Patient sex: M
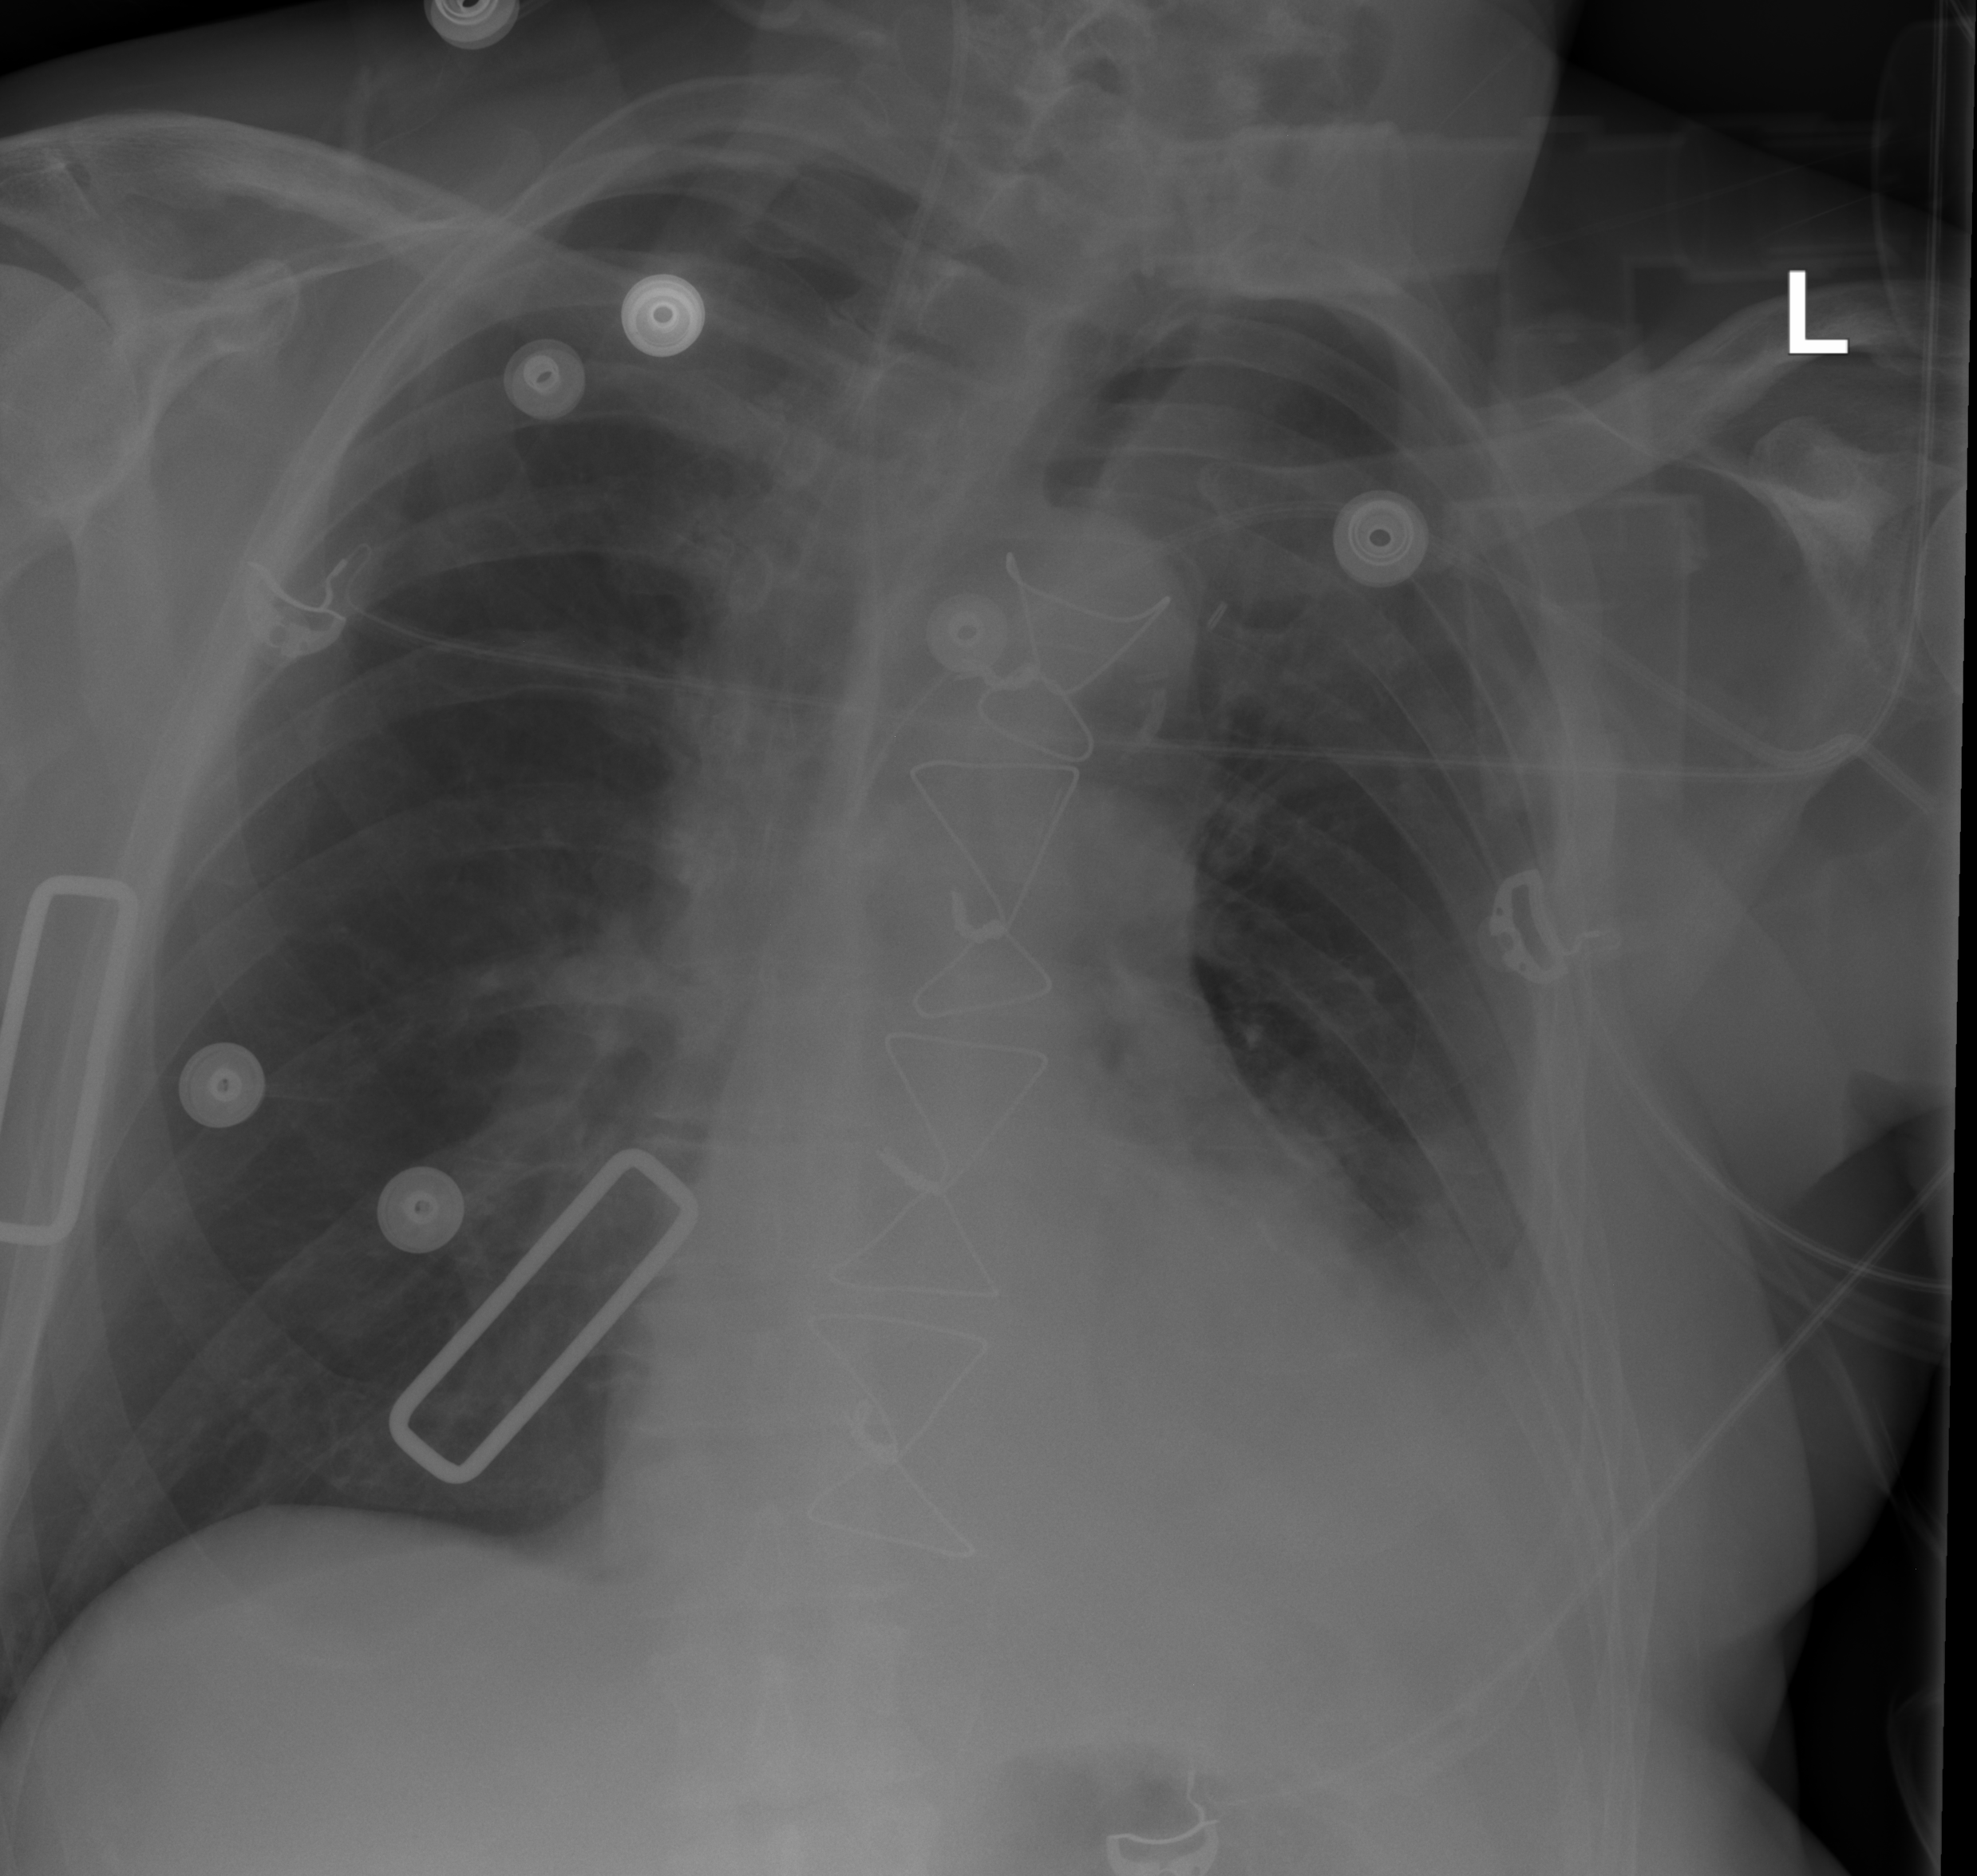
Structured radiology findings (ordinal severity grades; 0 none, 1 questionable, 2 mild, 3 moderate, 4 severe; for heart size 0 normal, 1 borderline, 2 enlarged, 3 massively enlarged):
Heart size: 2
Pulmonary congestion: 0
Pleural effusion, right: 0
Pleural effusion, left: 2
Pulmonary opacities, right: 0
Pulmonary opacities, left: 0
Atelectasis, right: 0
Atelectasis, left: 2